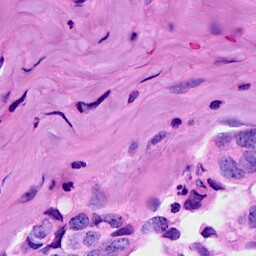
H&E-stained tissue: Breast